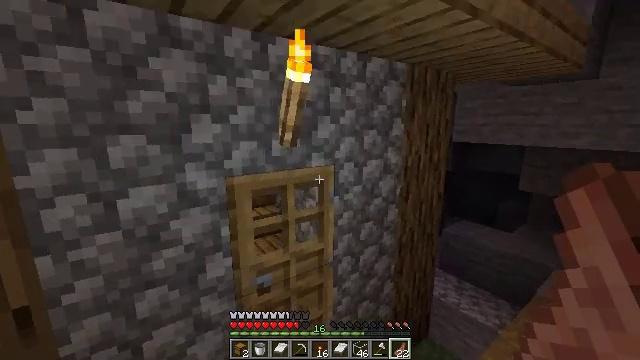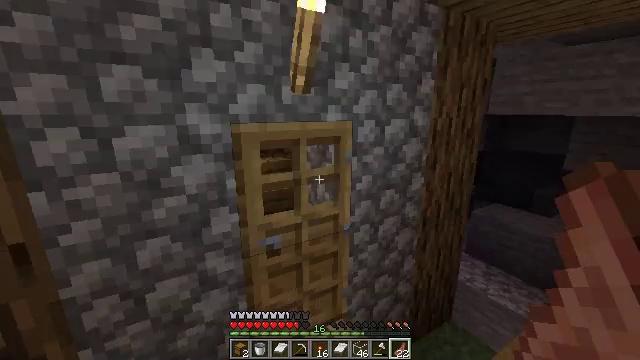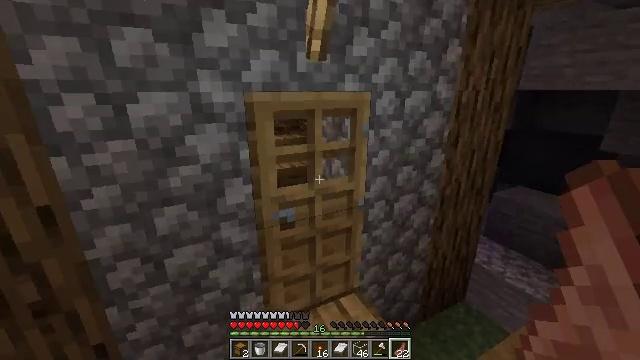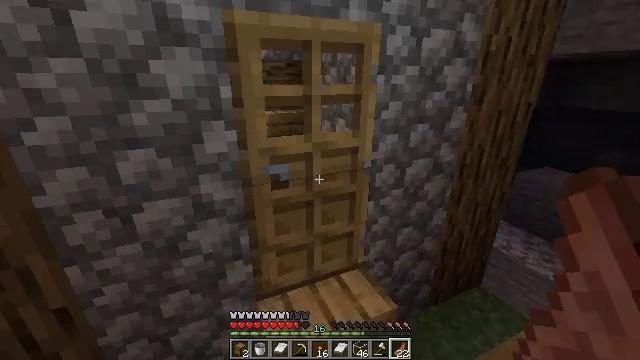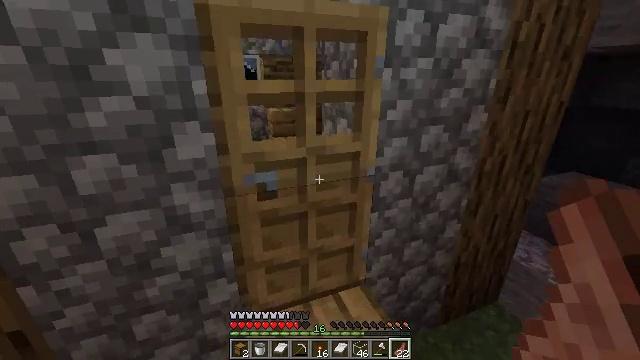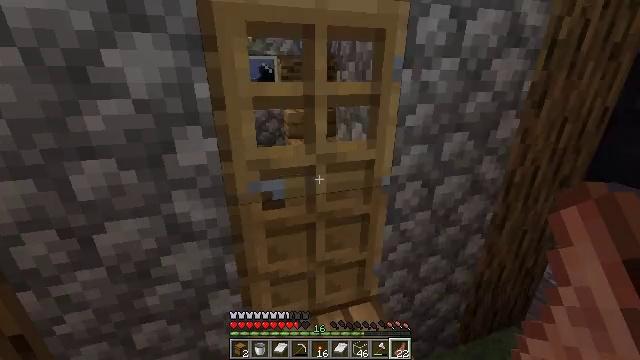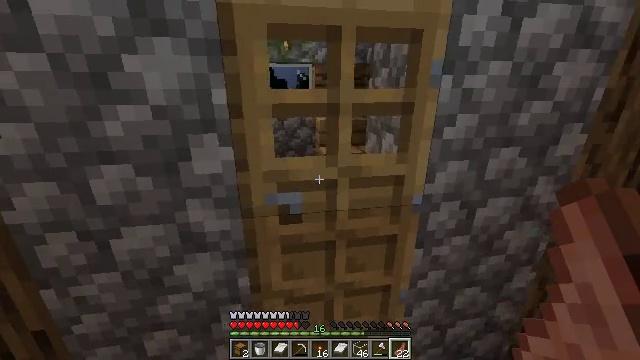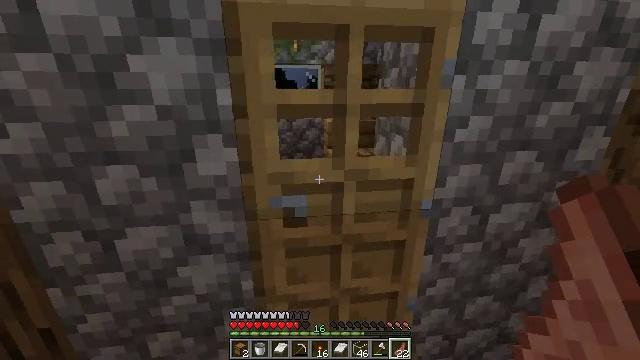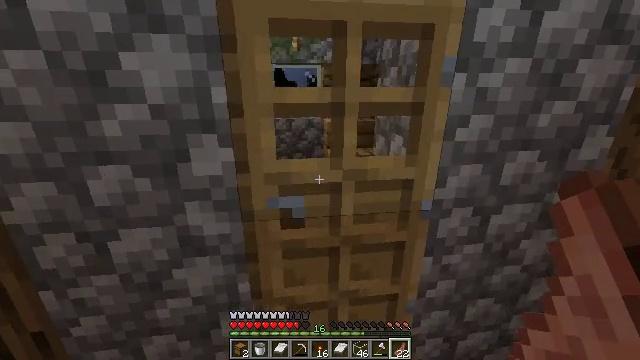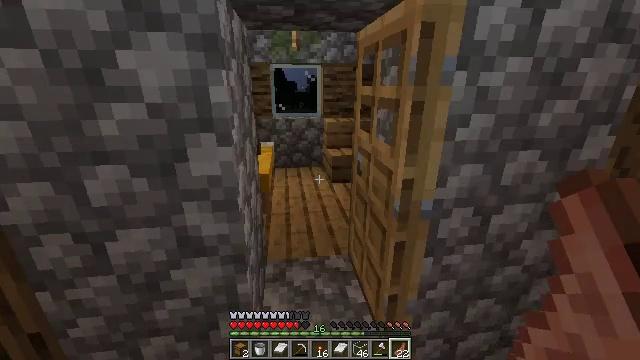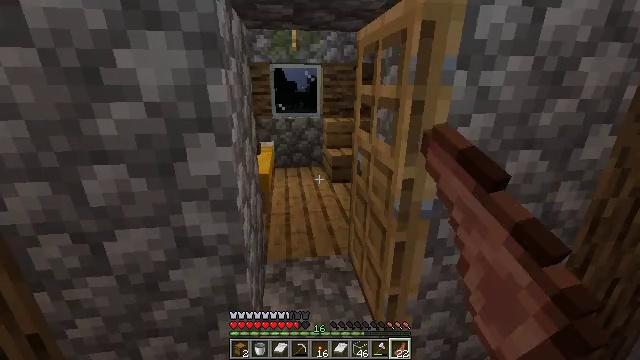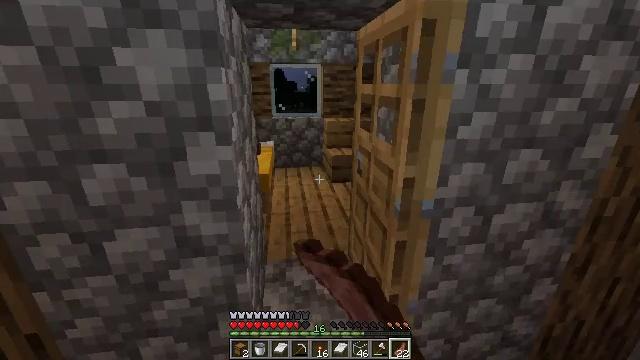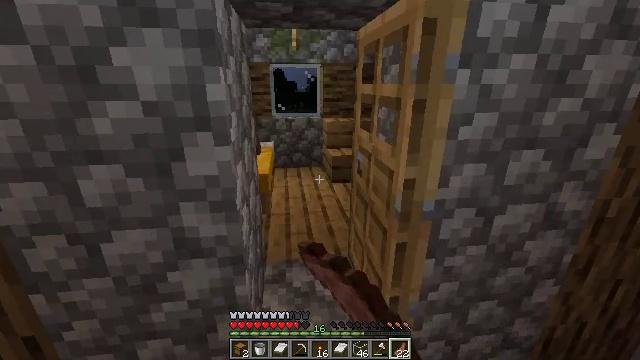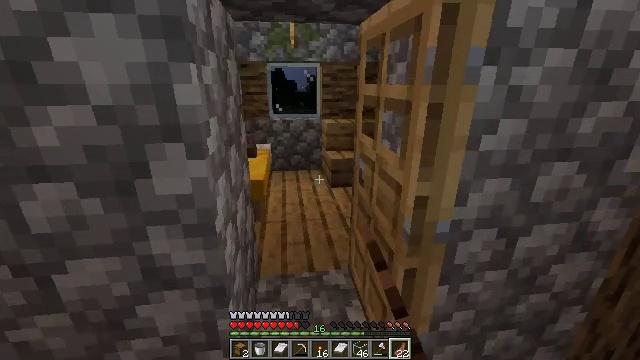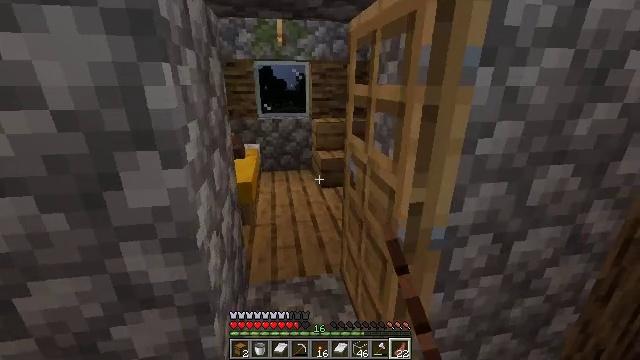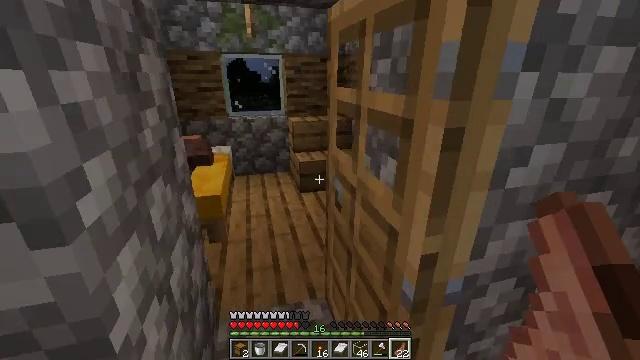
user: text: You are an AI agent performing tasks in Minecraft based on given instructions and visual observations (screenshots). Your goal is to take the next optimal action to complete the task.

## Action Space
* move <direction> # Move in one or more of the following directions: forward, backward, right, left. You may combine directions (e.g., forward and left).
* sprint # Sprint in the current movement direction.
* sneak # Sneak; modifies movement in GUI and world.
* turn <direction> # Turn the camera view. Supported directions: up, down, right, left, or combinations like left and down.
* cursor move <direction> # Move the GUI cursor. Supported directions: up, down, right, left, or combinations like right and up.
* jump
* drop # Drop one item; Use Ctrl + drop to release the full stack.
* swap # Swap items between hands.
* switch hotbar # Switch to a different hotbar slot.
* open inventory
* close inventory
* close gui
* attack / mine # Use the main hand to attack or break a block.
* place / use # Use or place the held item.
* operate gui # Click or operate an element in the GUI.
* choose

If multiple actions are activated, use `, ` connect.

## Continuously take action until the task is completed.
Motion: motion action
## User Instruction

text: Mine the yellow bed to pick it up.
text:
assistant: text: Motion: move forward, turn left and down
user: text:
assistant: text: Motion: move forward, turn left and down
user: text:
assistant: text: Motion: move forward, turn left and down
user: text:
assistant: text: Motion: move forward, turn left
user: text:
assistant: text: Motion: turn left
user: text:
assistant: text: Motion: turn left and up
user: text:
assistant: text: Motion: turn left
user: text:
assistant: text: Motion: no_op
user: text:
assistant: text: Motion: use / place
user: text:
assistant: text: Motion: use / place
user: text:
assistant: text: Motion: use / place
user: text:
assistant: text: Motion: move forward
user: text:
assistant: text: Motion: move forward
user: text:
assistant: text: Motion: move forward, turn right
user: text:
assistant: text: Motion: move forward, turn right and down
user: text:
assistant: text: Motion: move forward, turn right
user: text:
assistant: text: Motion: move forward, sprint
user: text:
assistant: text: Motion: move forward, sprint
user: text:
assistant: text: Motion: move forward, sprint, turn left and down
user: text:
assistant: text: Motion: move forward, sprint, turn left
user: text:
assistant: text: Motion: move forward, sprint, turn left and down
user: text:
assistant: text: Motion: move forward, turn left and down
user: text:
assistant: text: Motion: move forward, turn left and down
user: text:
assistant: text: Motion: move forward, turn left
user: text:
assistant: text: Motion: move forward, turn down
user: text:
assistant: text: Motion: move forward, turn left and down
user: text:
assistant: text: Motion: turn left and down
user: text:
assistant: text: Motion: turn down
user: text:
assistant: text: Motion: turn down
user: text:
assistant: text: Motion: turn down